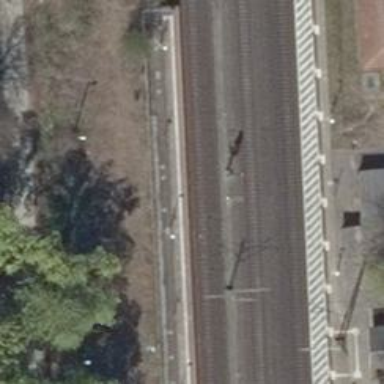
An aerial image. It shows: Railway signal.